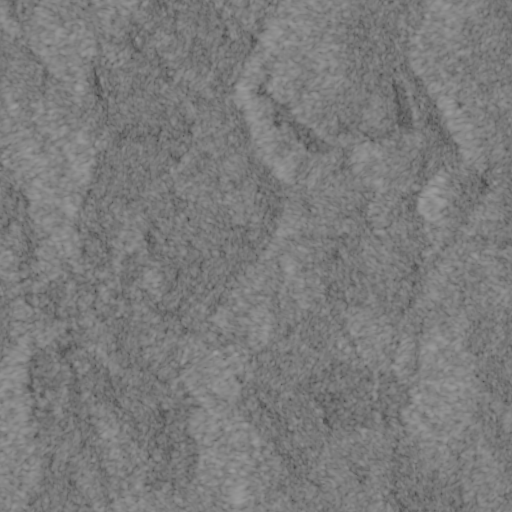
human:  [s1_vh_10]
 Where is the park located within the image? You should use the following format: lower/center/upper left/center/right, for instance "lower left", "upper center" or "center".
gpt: The park is located in the lower left of the image.
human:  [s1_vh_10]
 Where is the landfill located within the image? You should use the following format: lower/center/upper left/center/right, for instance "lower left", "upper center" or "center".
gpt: There is no landfill in the image.

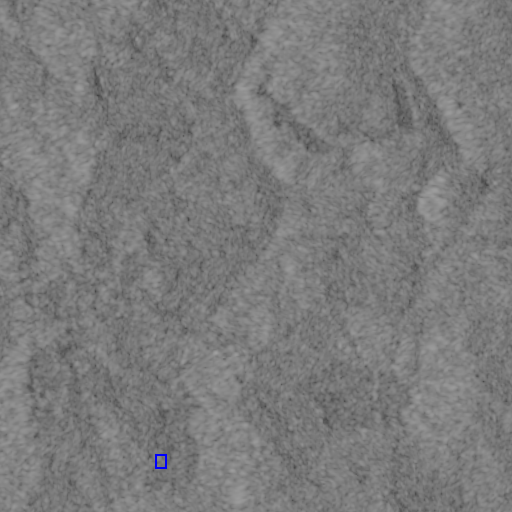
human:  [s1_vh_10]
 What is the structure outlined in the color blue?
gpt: The structure outlined in blue is a park.
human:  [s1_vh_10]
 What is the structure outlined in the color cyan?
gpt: There is no cyan outline.